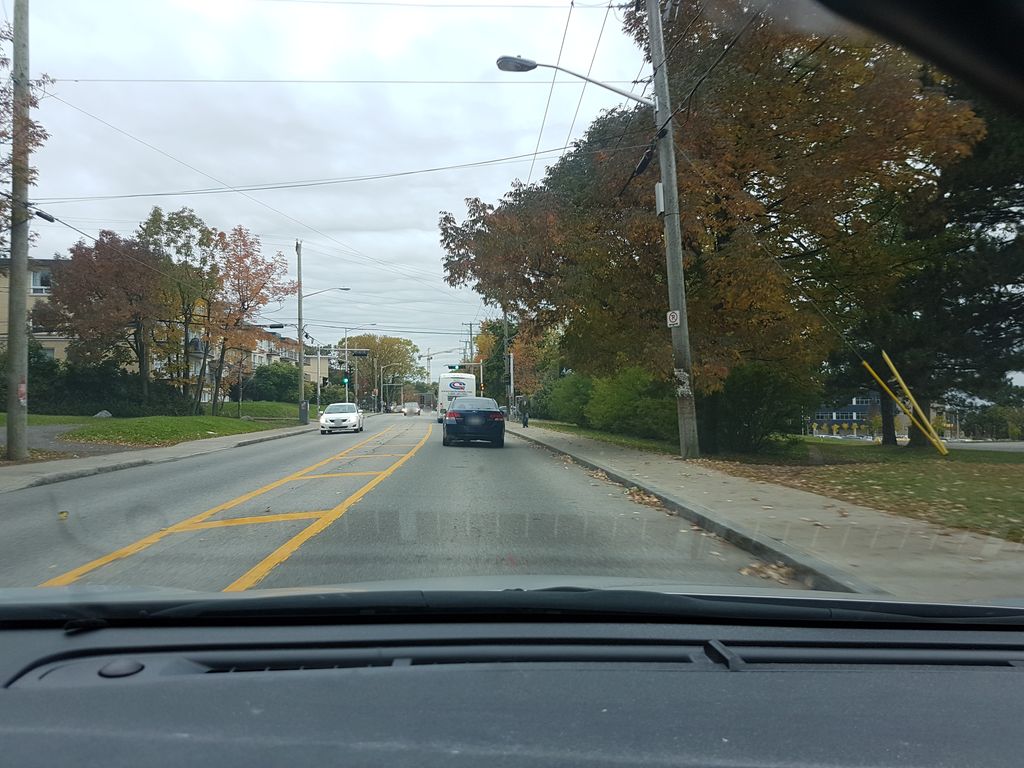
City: quebec_city